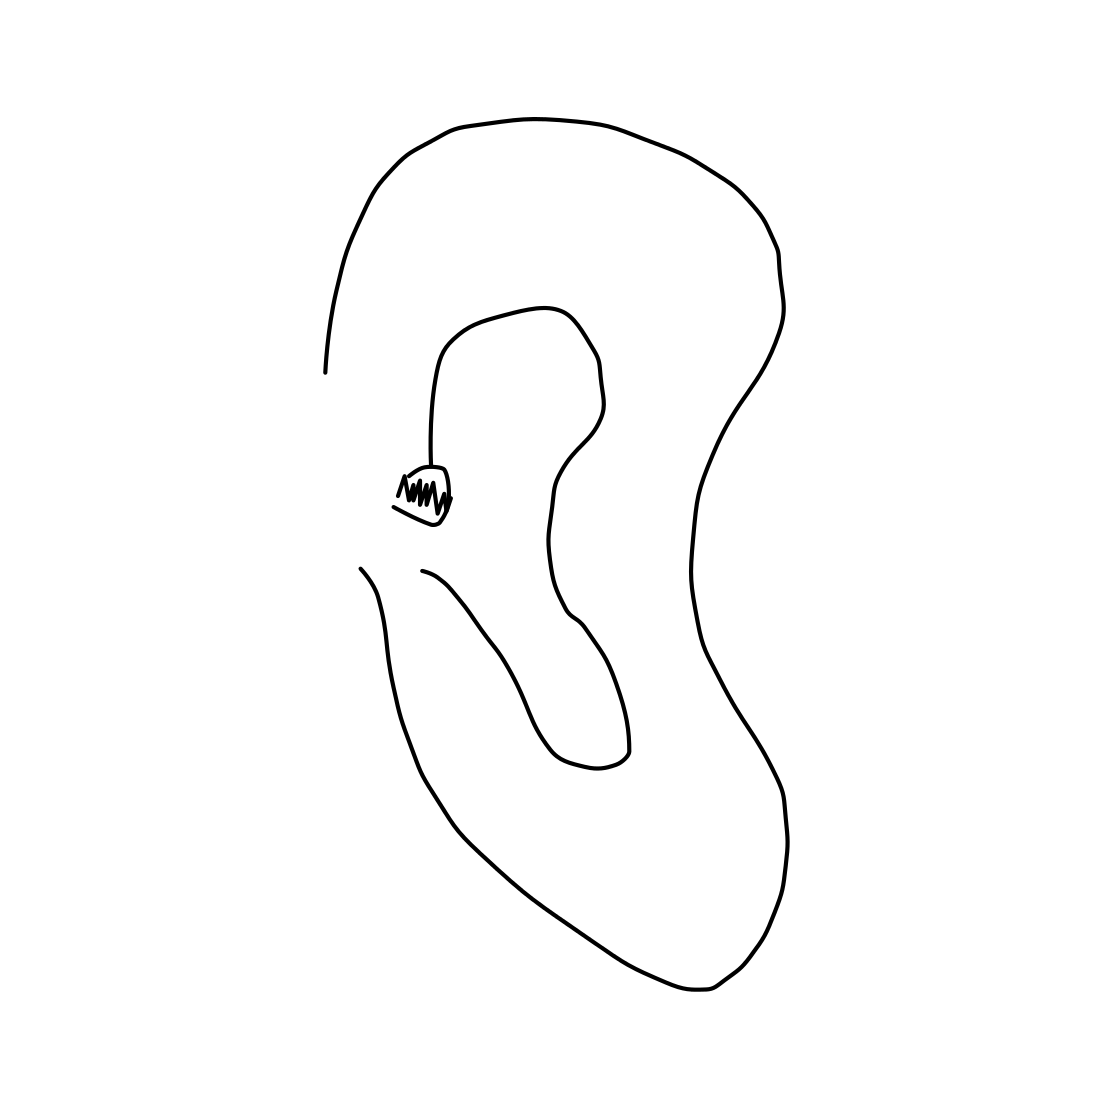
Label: ear